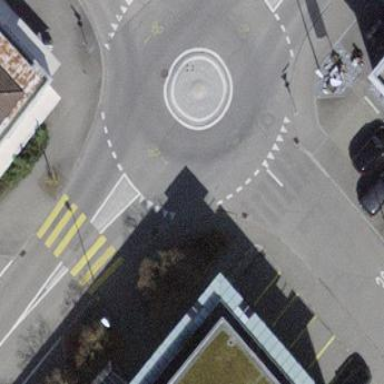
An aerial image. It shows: Secondary road with asphalt surface leading to roundabout. There is separate sidewalk along the road.